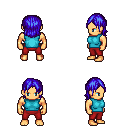
a pixel art fantasy rpg character, male body template, human, tanned skin, teal sleeveless shirt, red pants, blue long bangs hairstyle, four views (front, back, left, right), 2x2 character sprite sheet, small pixel art, hard edges, no anti-aliasing